Interaction volume radius: 10 \u00c5
Interaction volume height: 15 \u00c5
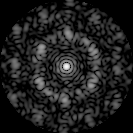
Disorder parameter: 0.6622